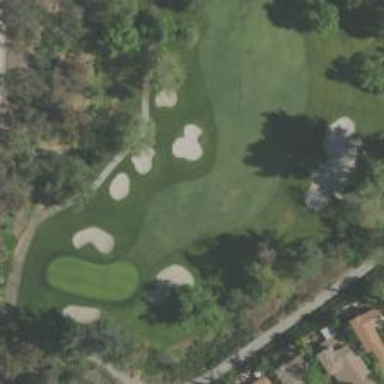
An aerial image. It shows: Golf cartpath that is also road path.